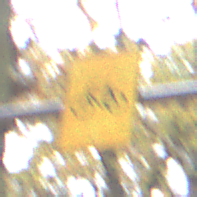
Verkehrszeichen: RadverkehrOhnePfeilsymbol
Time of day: MorningAfternoon
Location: Outdoor (Nature)
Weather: Overcast
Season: Autumn
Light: Natural